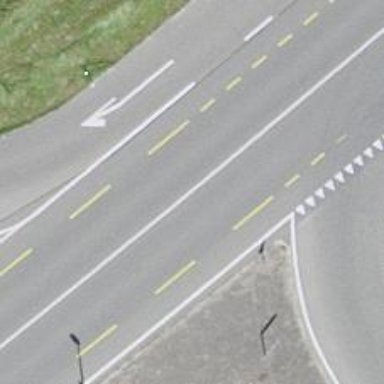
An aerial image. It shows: Primary highway with dedicated lane for cyclists.